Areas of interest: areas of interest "Sport and cultural"
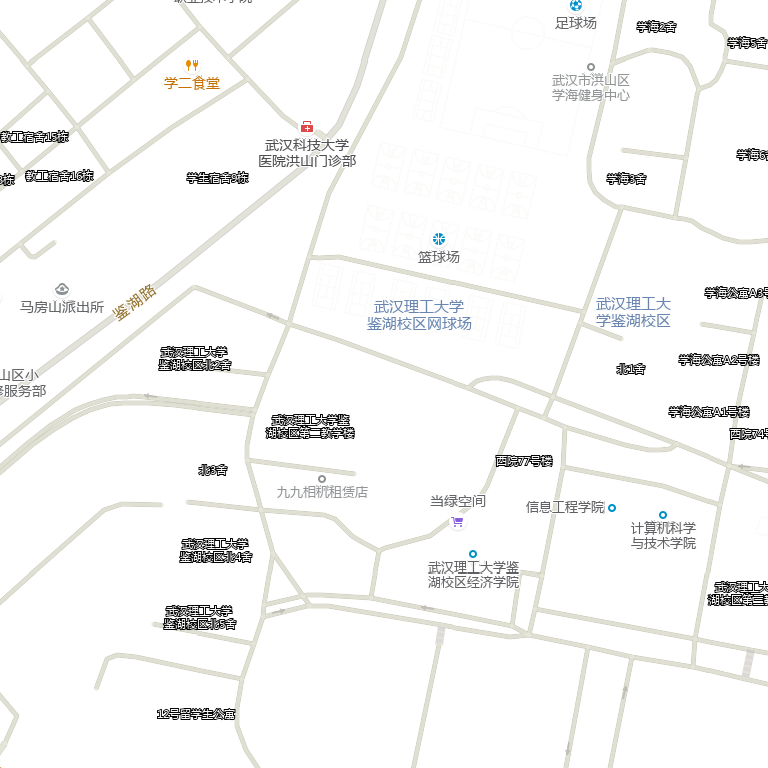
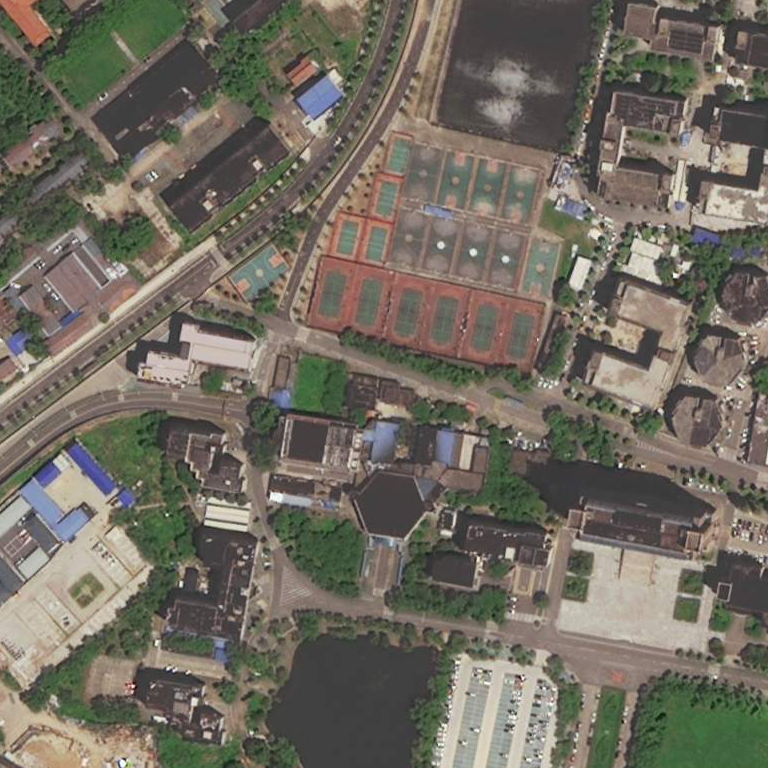